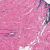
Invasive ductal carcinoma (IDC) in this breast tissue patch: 0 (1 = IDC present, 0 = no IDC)